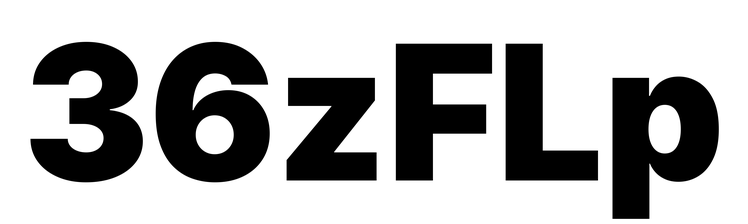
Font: Inter_Black